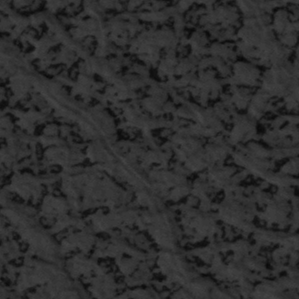
Label: frost